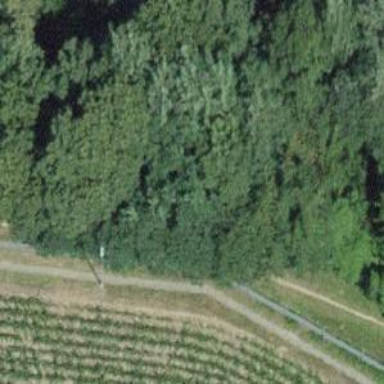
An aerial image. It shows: Path on the ground with track grade of grade3.